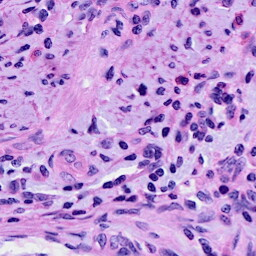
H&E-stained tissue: Cervix